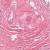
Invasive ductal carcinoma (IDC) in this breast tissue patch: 0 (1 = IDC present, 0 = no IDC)